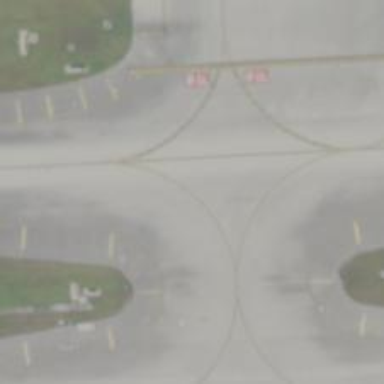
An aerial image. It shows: Image of taxiway at airport.